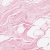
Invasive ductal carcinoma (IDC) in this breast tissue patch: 0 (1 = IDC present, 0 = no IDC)